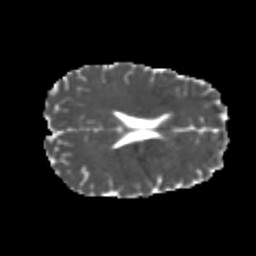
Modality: MD
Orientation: axial
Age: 22
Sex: male
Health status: healthy
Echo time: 0.074 s